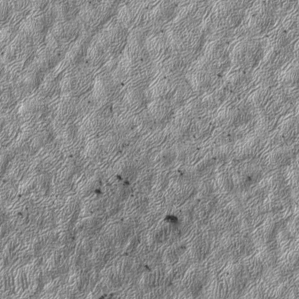
Label: frost